Field crop: maize
Growth stage: 2
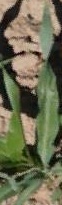
Species: maize